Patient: sex M, age 50
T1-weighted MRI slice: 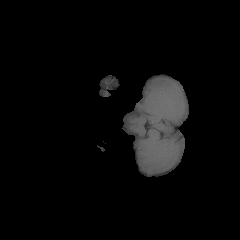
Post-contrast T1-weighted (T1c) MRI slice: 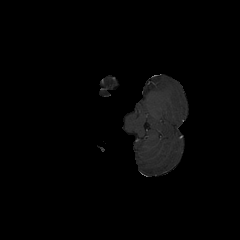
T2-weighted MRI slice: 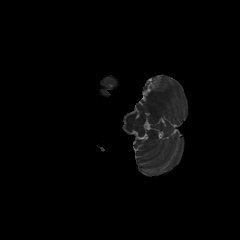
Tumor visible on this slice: no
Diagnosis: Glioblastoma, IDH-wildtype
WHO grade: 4